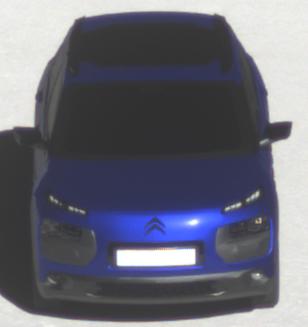
Make: Citroen
Model: C4 Cactus PureTech 75
Detailed model: C4 Cactus
Model produced from: 2014/09
Model produced until: 2015/03
Doors: 5
Color: blue
Road condition: dry road
Daytime: morning or afternoon
Contrast: high contrast